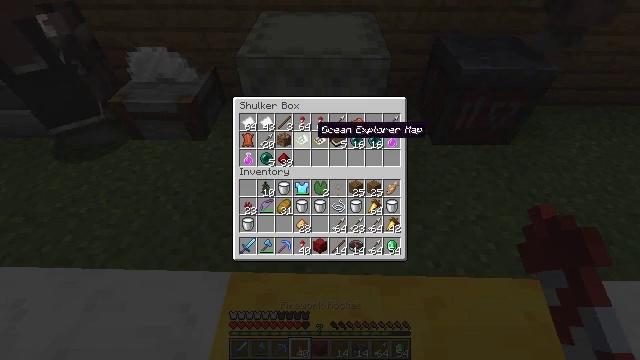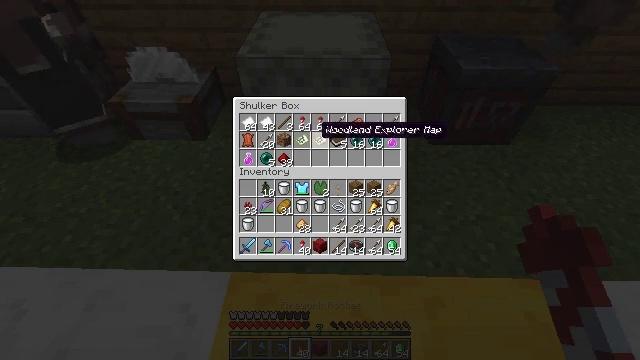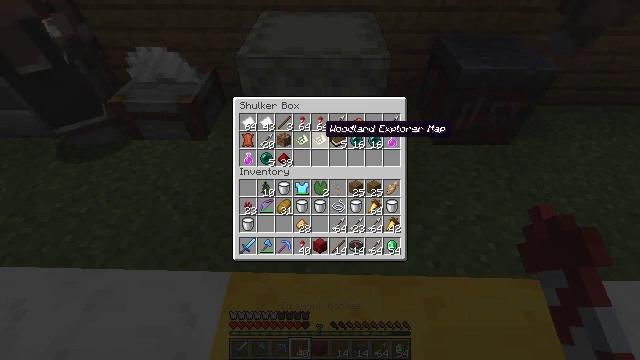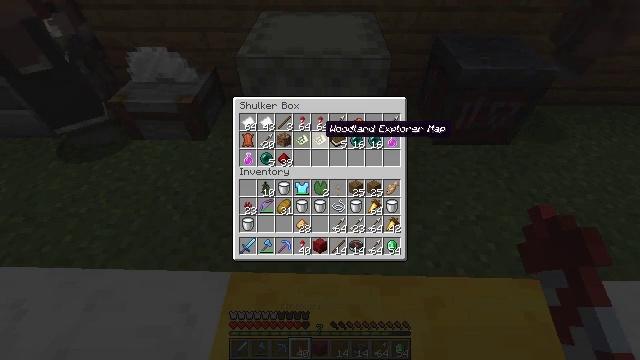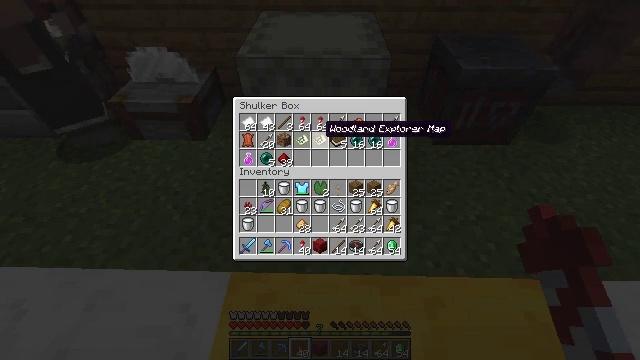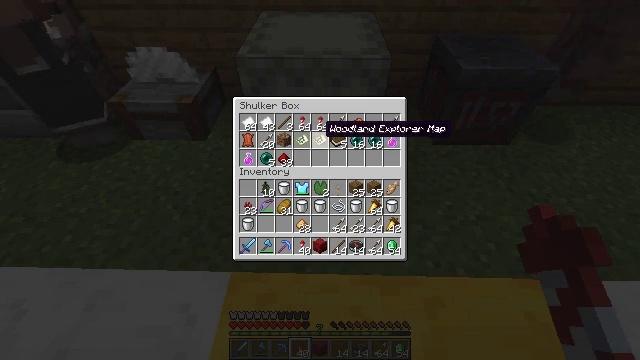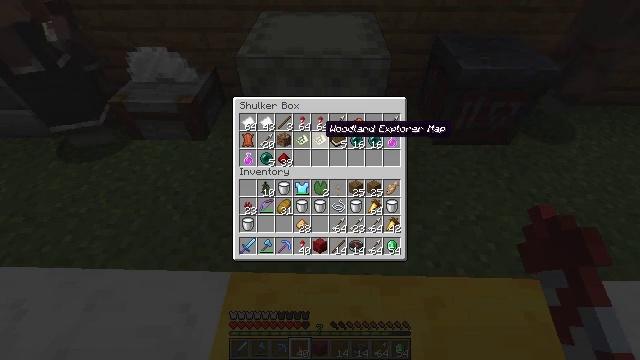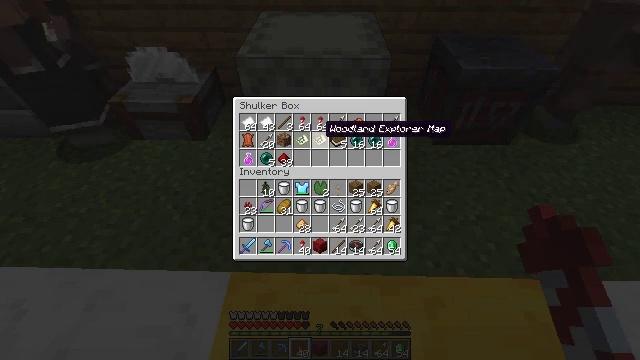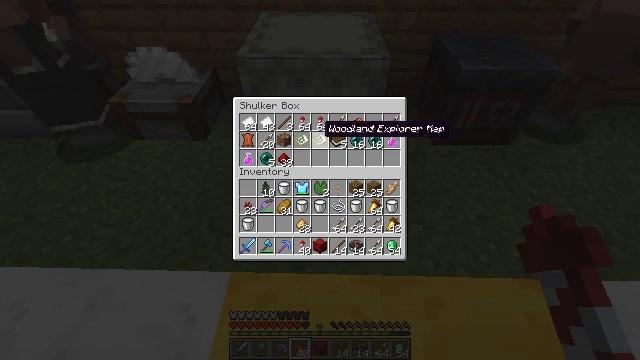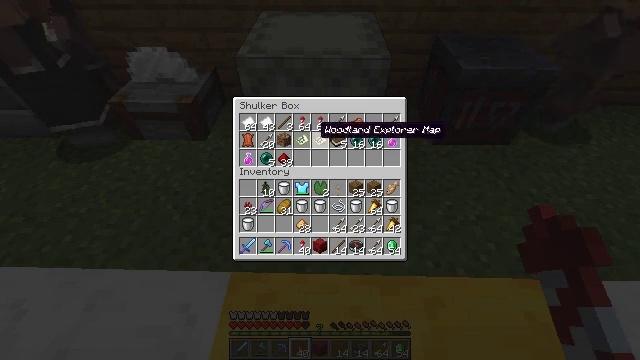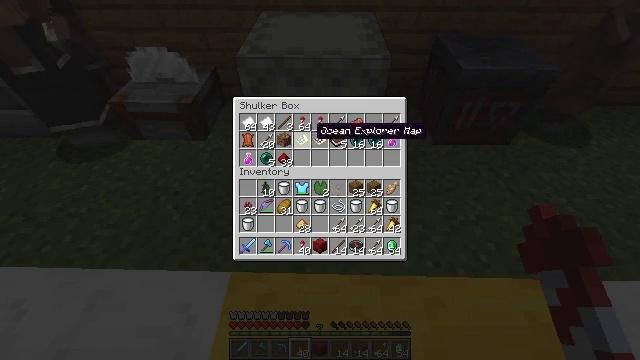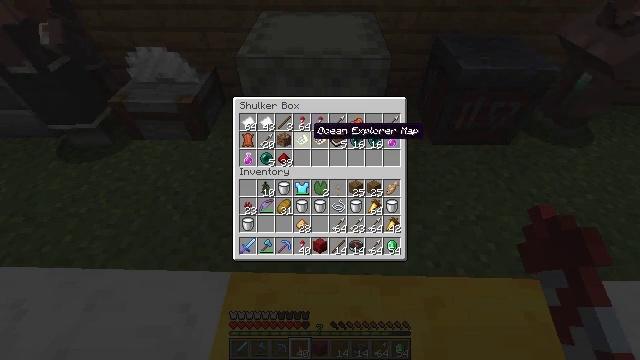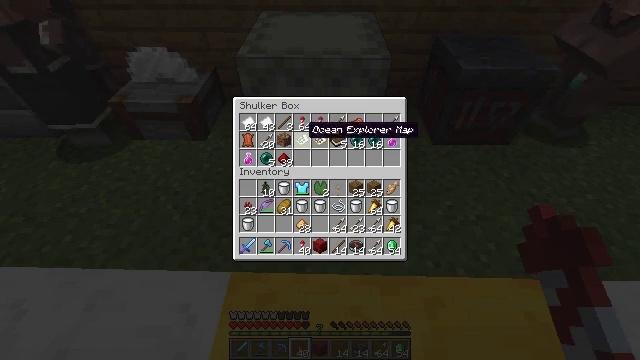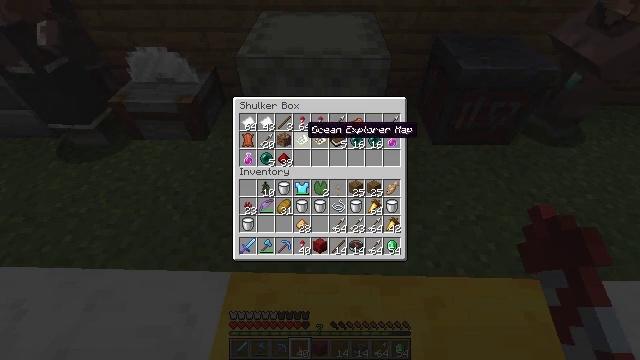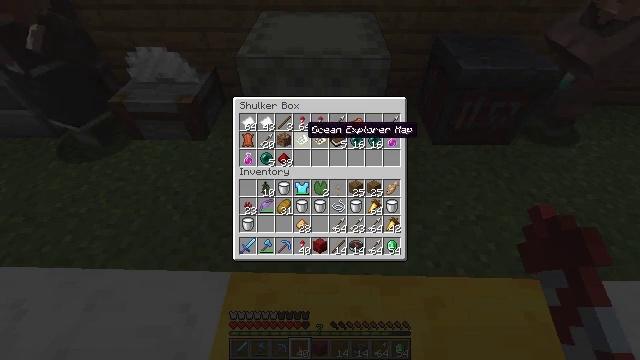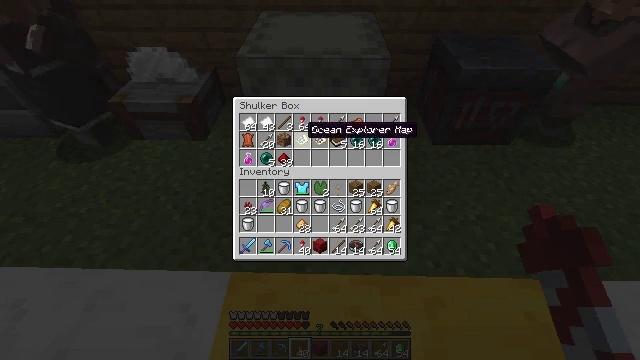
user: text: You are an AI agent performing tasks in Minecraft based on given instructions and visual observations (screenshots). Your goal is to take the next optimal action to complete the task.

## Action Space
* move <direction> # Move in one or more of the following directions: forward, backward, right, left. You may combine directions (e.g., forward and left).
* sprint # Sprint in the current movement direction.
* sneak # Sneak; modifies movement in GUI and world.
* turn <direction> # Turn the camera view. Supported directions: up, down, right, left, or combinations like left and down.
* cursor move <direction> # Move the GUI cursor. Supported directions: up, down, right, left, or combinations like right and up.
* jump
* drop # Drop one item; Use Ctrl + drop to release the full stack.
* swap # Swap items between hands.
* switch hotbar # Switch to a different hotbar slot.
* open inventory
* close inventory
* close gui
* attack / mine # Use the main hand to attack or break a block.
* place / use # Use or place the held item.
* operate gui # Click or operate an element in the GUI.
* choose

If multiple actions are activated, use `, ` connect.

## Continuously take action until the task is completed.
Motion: motion action
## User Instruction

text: Retrieve the light gray shulker box from the ground.
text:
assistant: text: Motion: no_op
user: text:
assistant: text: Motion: no_op
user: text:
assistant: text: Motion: no_op
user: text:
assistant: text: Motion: no_op
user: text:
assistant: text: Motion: no_op
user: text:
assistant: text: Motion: no_op
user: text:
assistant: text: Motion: no_op
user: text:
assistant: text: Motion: no_op
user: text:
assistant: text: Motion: no_op
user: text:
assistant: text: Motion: no_op
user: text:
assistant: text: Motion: no_op
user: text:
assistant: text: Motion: no_op
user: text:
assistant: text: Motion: no_op
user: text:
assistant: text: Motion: no_op
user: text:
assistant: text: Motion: no_op
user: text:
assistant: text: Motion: no_op
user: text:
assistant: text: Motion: no_op
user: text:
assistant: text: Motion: no_op
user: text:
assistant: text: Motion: cursor move right
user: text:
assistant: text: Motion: cursor move right and down
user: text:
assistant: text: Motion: cursor move right and down
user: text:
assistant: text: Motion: no_op
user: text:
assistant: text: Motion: no_op
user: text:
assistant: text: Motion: no_op
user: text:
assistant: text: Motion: cursor move left
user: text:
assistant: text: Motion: cursor move left
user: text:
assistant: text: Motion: cursor move left and up
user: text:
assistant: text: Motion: cursor move left and up
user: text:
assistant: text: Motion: cursor move up
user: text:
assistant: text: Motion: no_op